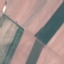
Land use / land cover: AnnualCrop